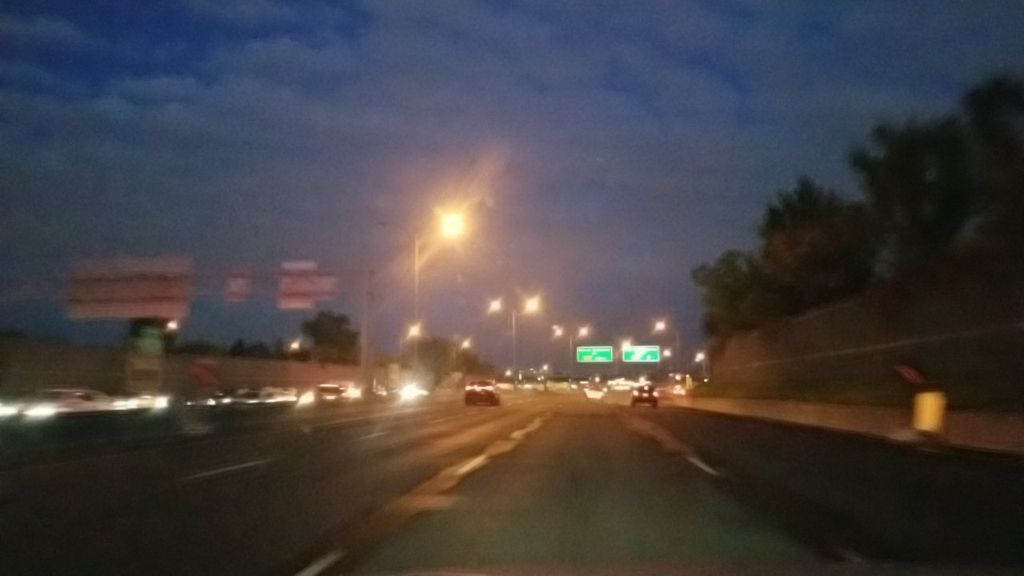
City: montreal